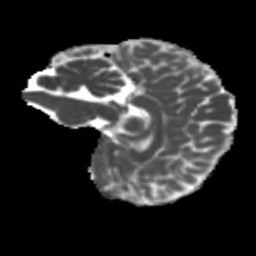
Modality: MD
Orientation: sagittal
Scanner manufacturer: siemens
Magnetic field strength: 3 T
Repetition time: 4 s
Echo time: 0.0594 s